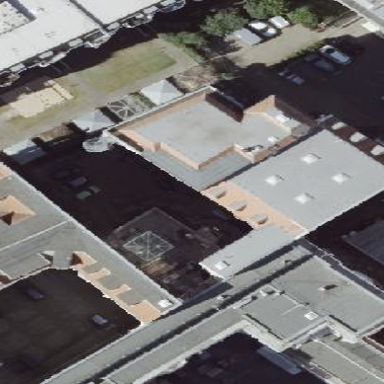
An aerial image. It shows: Commercial building with unique quadruple saltbox-shaped roof.